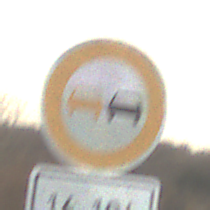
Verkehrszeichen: Ueberholverbot
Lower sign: ZeitangabenOhneBeschraenkungAufWochentage1
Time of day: SunriseSunset
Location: Outdoor (Nature)
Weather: PartlyCloudy
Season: NotSpecified
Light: Natural